Interaction volume radius: 5 \u00c5
Interaction volume height: 30 \u00c5
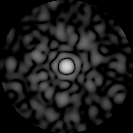
Disorder parameter: 0.8527